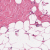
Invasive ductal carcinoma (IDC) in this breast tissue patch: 0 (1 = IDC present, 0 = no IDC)